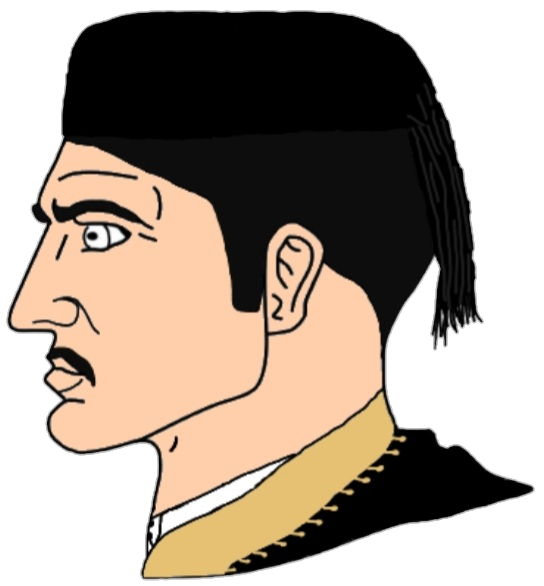
Label: 4_Yes_Chad